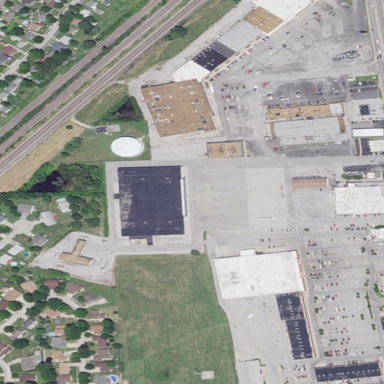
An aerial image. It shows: Retail area.